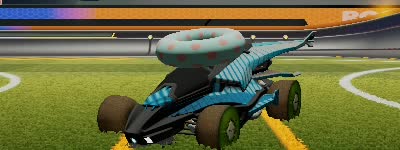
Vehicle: aftershock